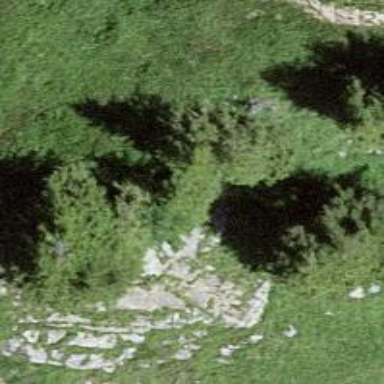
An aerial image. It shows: Cliff in nature.